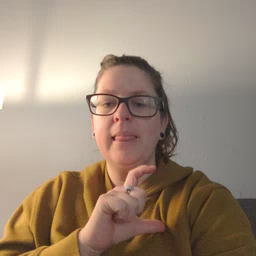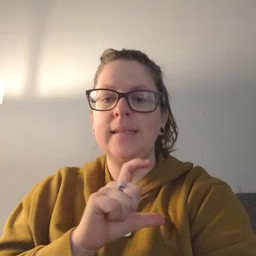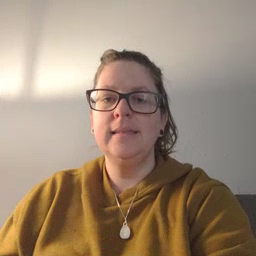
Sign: police